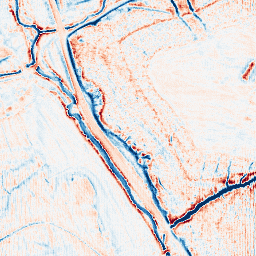
Category: edge_preserving
Decomposition family: anisotropic_diffusion
Decomposition parameters: iterations: 20
kappa: 30
gamma: 0.15
Upsampling method: fft_zeropad
Upsampling parameters: scale: 8
Upsampling scale: 8